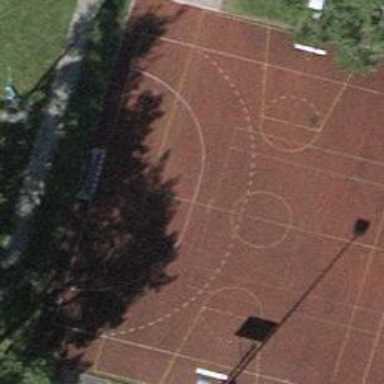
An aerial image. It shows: Basketball court on pitch.